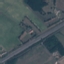
Land use / land cover: Highway